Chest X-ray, PA view. Patient: 55 years old, sex F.
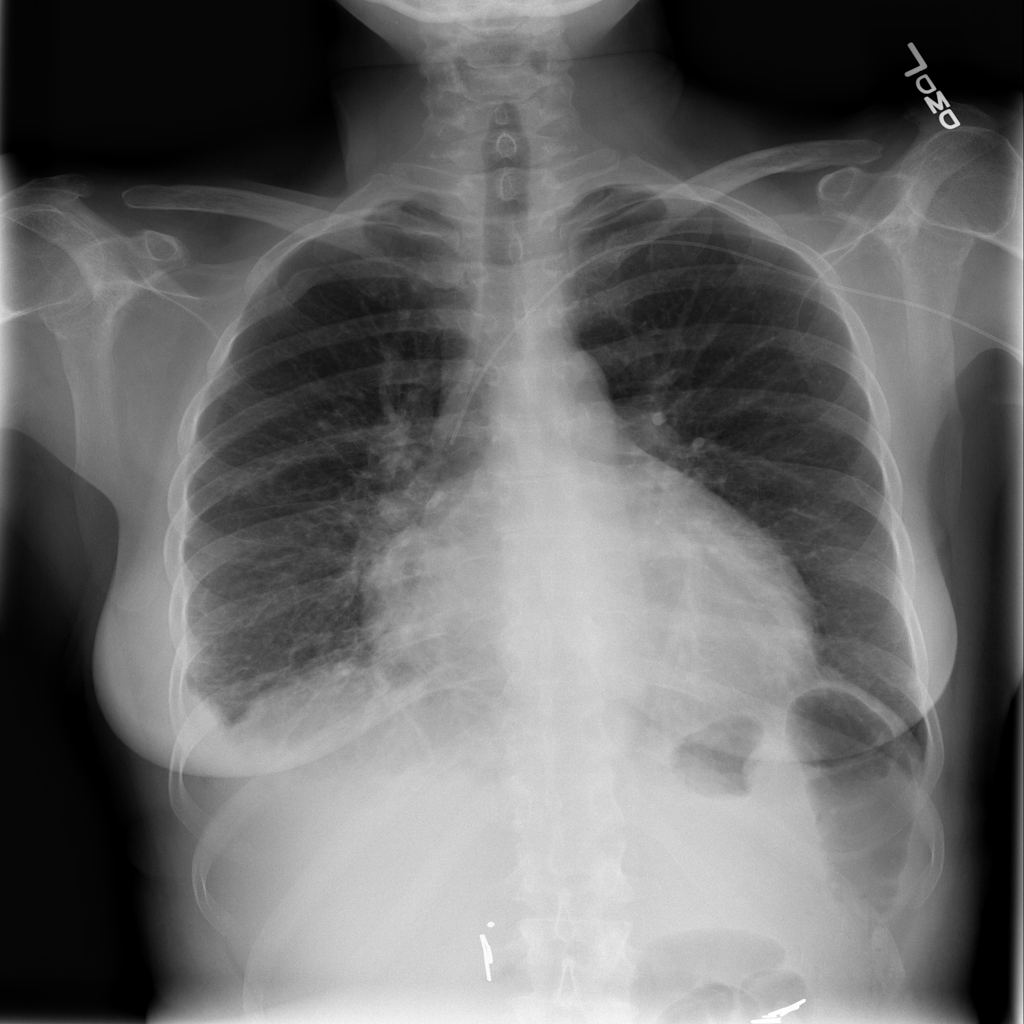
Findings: Effusion